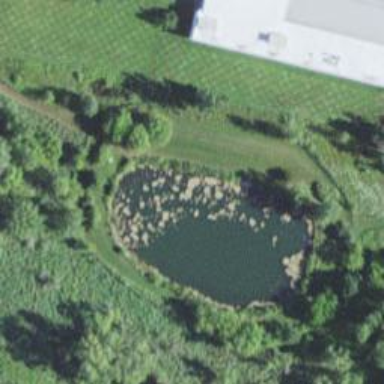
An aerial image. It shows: Serene pond surrounded by nature.